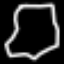
Label: octagon